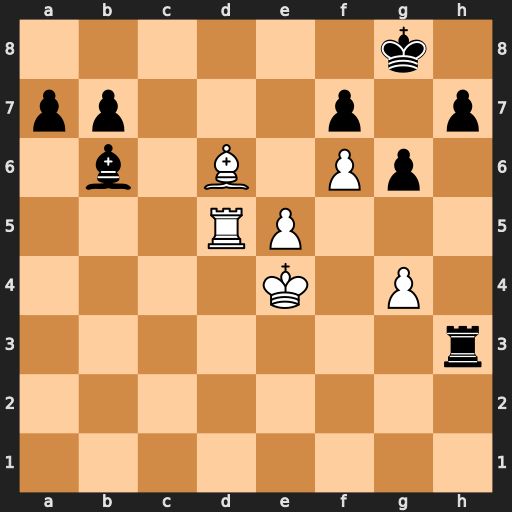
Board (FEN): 6k1/pp3p1p/1b1B1Pp1/3RP3/4K1P1/7r/8/8
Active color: w
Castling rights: -
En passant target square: -
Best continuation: Bc5 Rc3 Bxb6